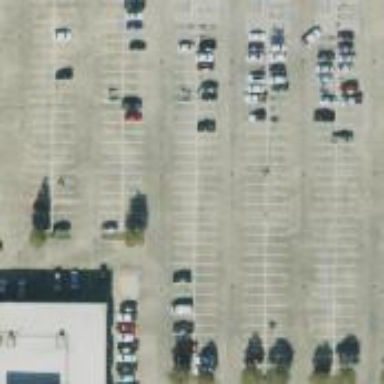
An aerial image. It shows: Parking space is available.